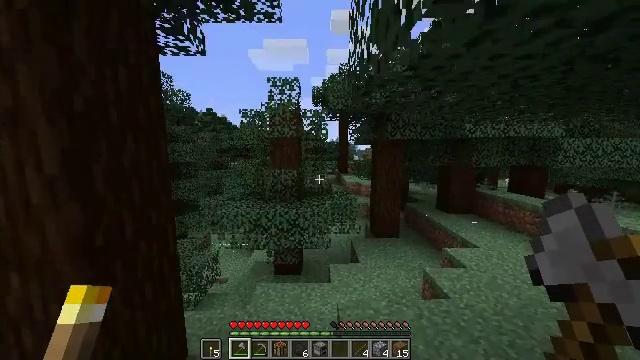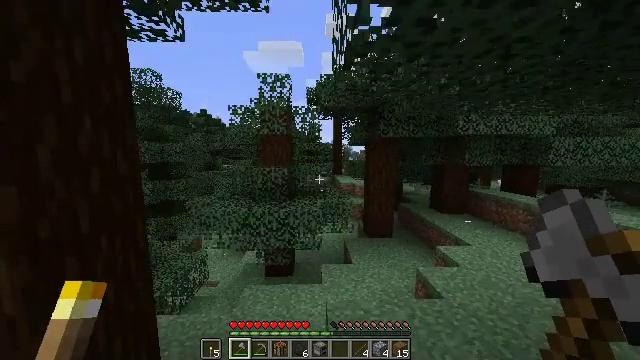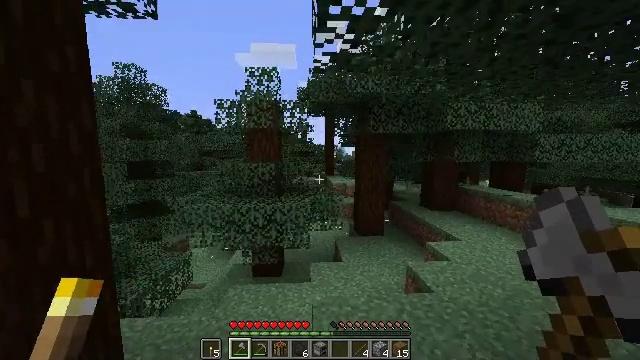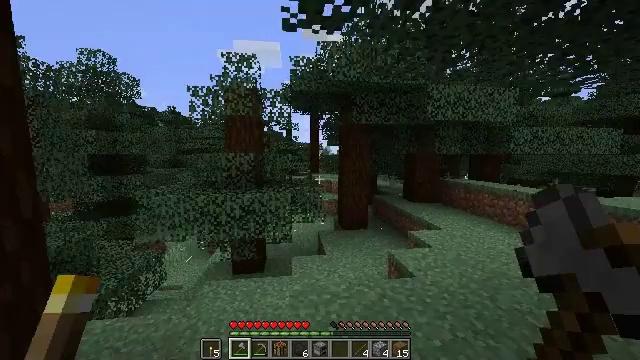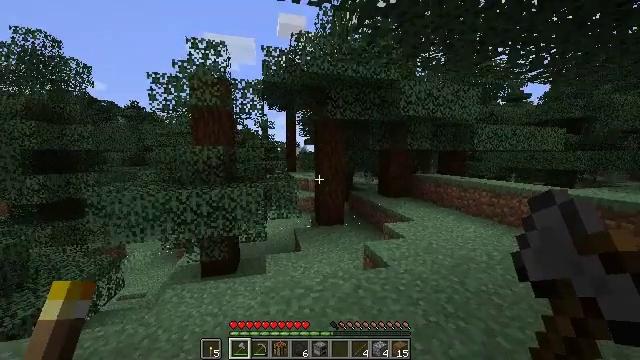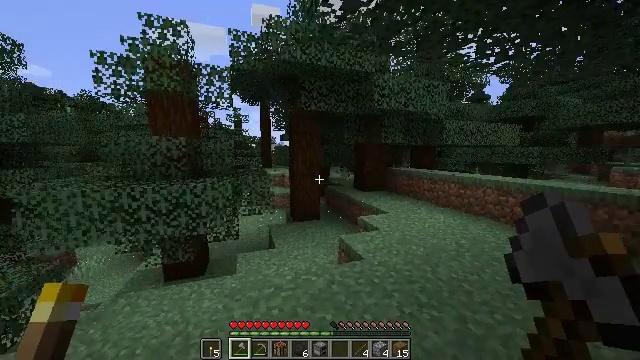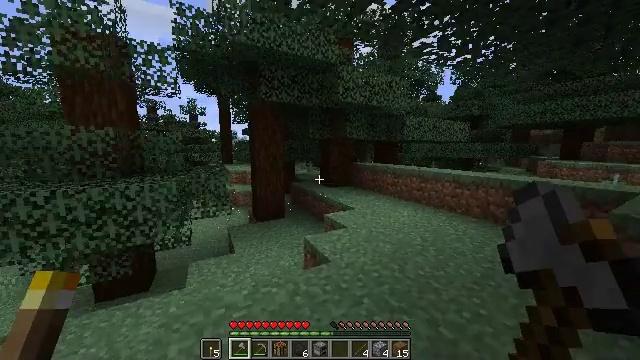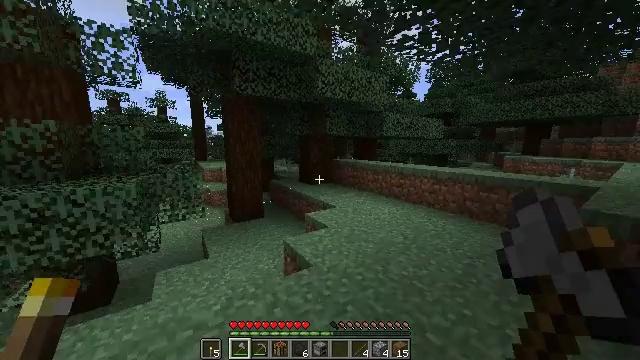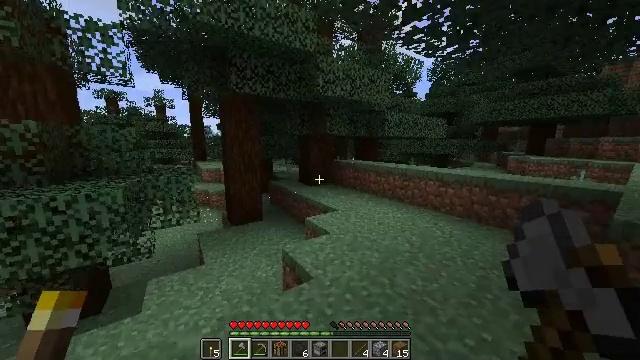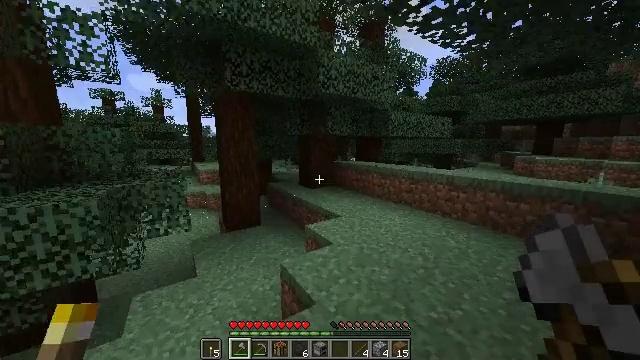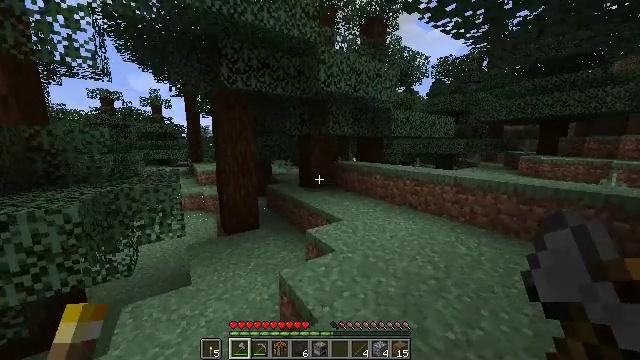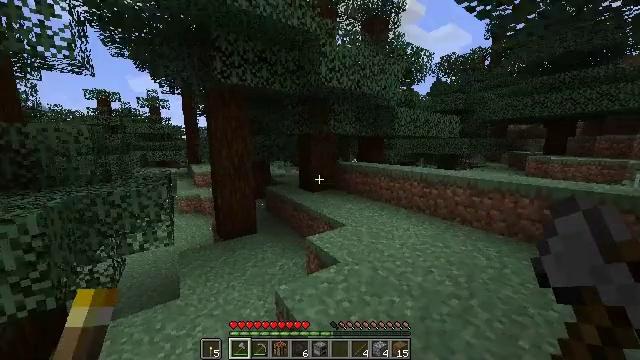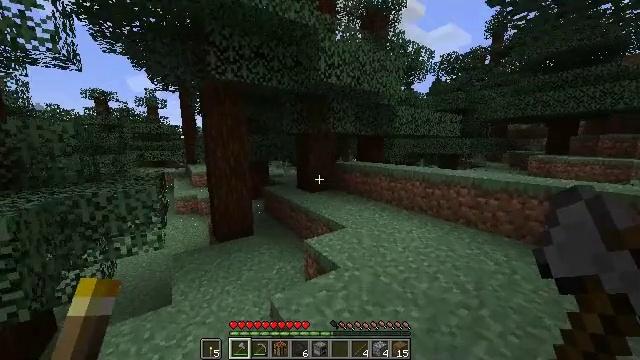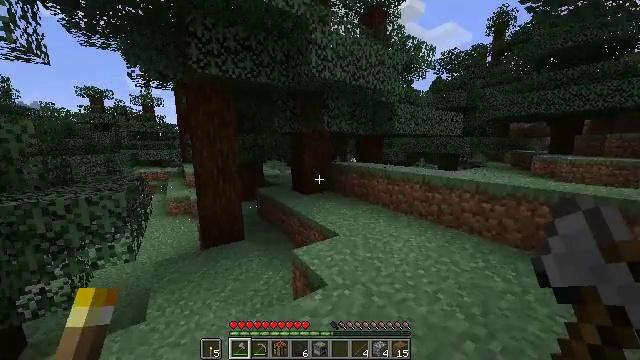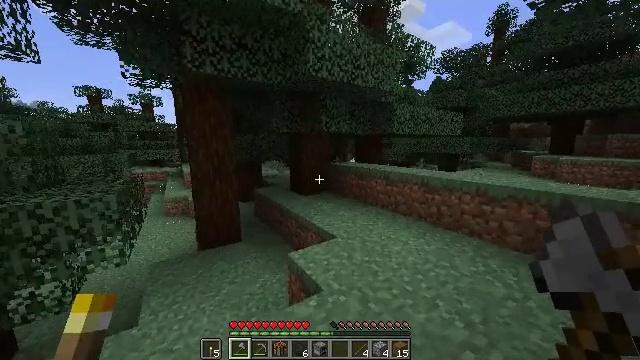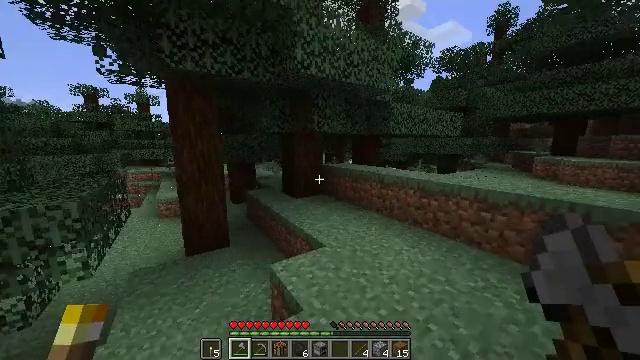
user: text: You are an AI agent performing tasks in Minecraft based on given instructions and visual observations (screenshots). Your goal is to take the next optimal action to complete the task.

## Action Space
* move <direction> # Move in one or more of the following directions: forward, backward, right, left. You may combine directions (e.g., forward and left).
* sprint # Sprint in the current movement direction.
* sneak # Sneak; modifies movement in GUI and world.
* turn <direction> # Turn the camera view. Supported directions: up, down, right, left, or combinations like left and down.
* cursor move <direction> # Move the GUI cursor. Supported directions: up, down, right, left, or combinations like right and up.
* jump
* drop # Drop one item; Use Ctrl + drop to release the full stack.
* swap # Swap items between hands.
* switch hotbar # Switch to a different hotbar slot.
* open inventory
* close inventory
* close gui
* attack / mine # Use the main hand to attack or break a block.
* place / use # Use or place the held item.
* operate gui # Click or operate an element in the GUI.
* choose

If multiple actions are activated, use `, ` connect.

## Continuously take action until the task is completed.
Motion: motion action
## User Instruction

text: Hunt animals.
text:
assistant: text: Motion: move forward and move right, sprint, turn right
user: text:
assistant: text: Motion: move forward and move right, sprint, turn right
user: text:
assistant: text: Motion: move forward and move right, sprint, turn right
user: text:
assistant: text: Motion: move forward, sprint, turn right
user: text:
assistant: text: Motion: move forward, sprint, turn right
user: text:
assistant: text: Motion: move forward, sprint, turn right and down
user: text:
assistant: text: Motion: move forward, sprint, turn right
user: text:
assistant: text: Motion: move forward, sprint
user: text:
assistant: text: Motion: move forward, sprint
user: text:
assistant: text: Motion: move forward, sprint
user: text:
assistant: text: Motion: move forward, sprint
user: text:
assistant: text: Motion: move forward and move right, sprint
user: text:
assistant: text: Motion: move forward and move right, sprint
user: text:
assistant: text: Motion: move forward and move right, sprint
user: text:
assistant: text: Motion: move forward, sprint
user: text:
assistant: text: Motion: move forward, sprint
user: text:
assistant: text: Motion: move forward, sprint
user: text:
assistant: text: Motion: move forward and move right, sprint
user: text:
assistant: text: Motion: move forward and move right, sprint
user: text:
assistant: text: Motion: move forward and move right, sprint
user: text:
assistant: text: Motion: move forward and move right, sprint
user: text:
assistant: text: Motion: move forward and move right, sprint
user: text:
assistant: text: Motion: move forward, sprint
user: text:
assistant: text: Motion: move forward and move right, sprint
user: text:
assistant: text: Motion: move forward and move right, sprint
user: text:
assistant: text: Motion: move forward and move right, sprint, jump
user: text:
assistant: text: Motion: move forward and move right, sprint, jump
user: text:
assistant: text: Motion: move forward and move right, sprint, jump
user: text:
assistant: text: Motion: move forward and move right, sprint, jump
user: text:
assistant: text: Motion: move forward and move right, sprint, jump